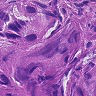
Metastatic tissue present: yes